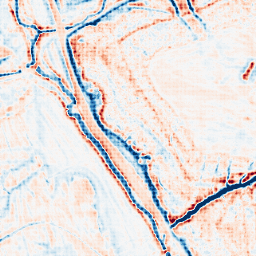
Category: edge_preserving
Decomposition family: bilateral
Decomposition parameters: d: 15
sigma_color: 100
sigma_space: 50
Upsampling method: sinc_hamming
Upsampling parameters: scale: 8
kernel_size: 8
Upsampling scale: 8